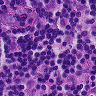
Metastatic tissue present: no